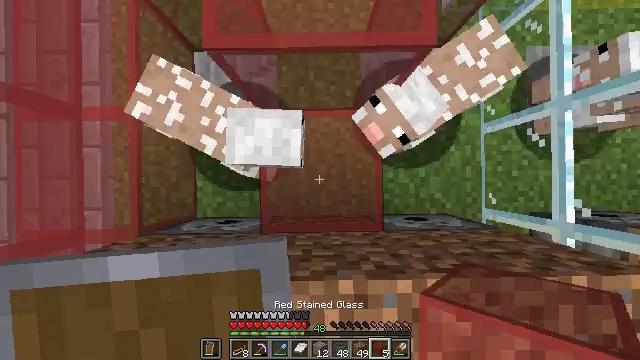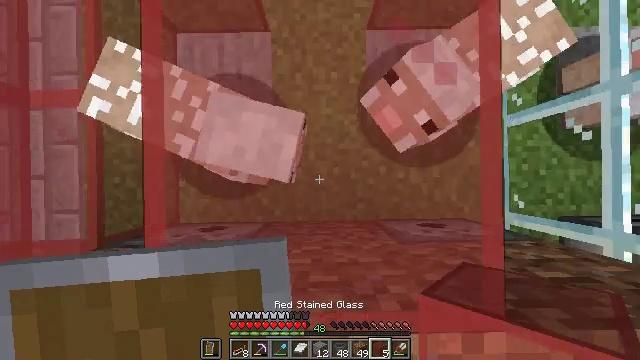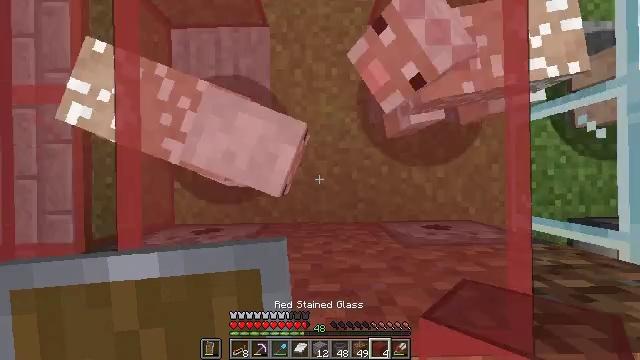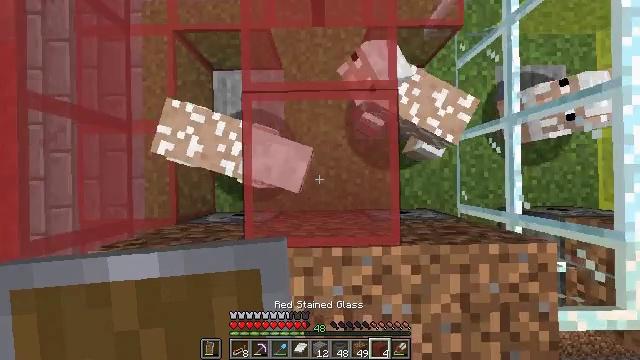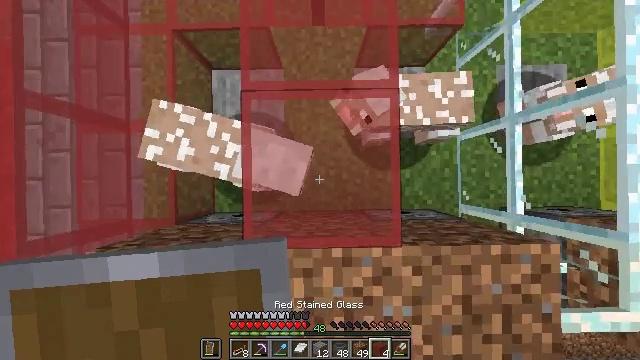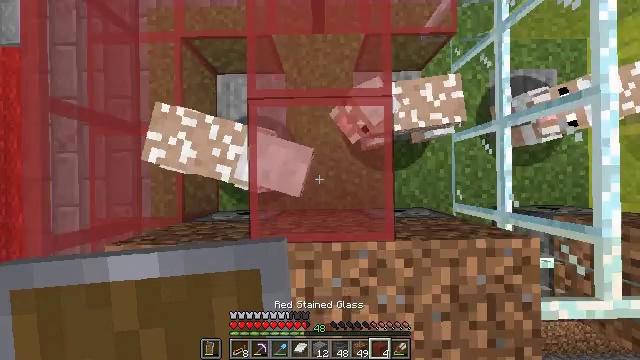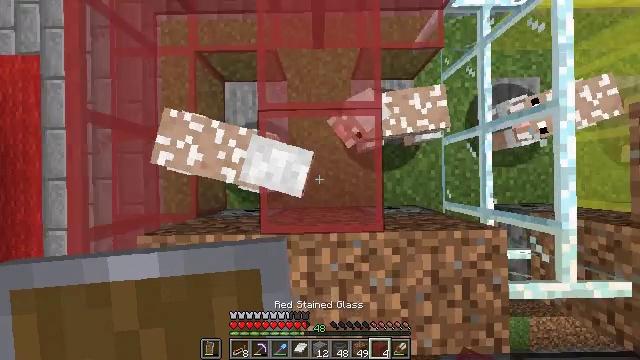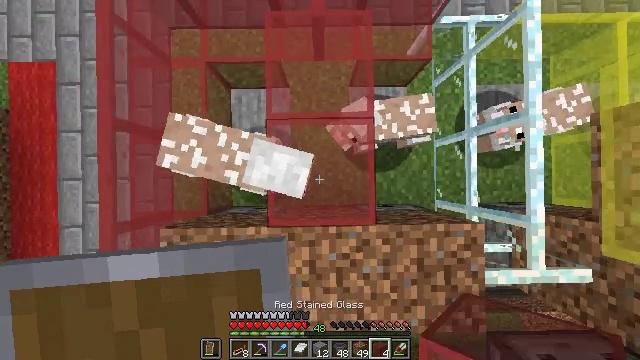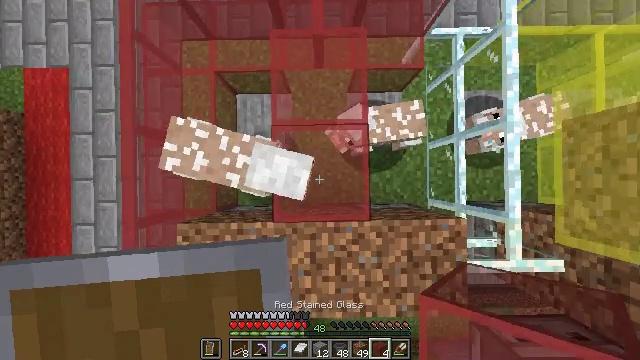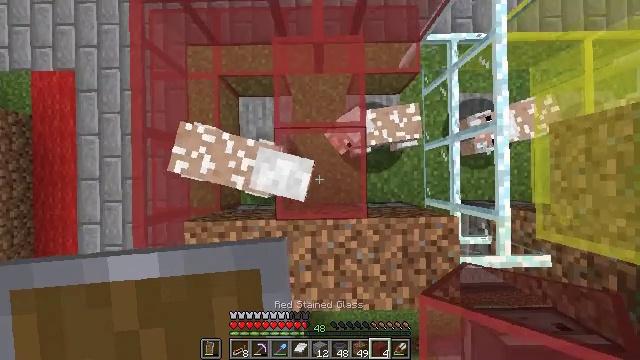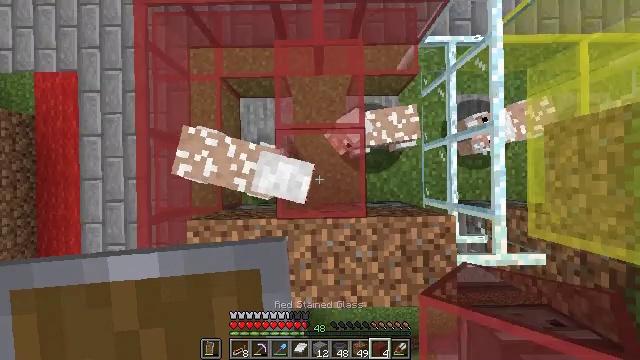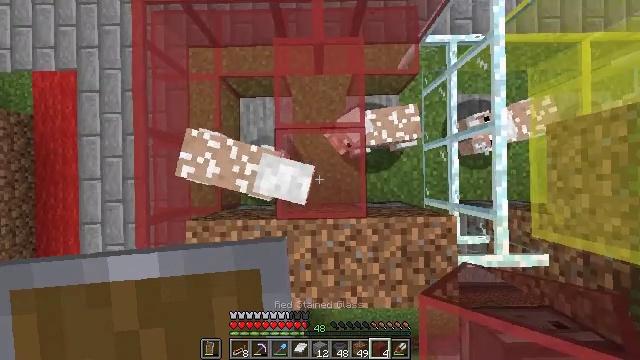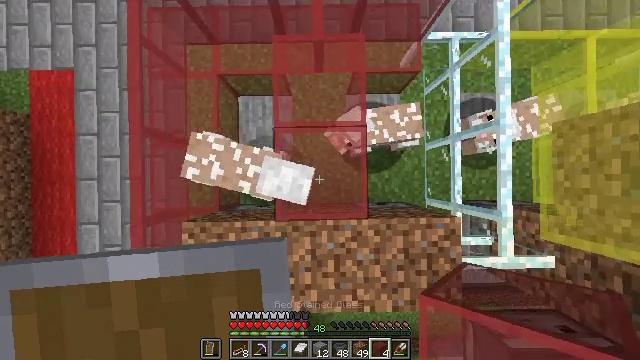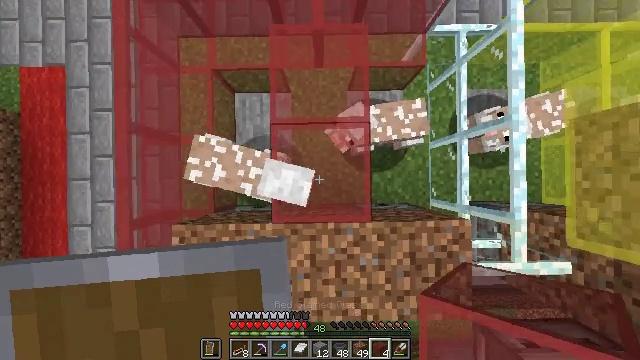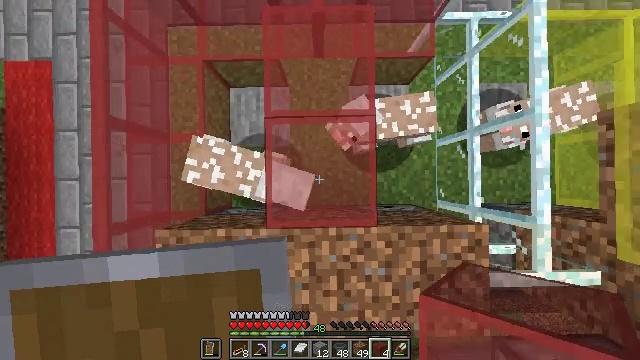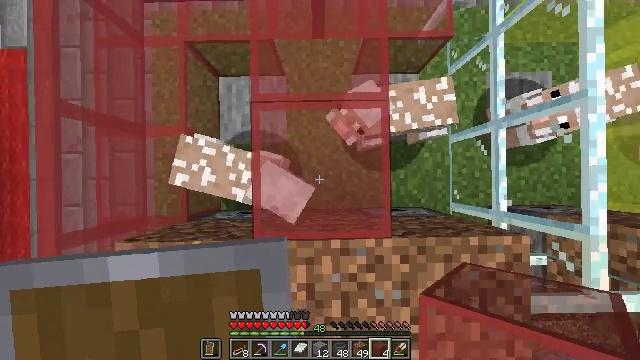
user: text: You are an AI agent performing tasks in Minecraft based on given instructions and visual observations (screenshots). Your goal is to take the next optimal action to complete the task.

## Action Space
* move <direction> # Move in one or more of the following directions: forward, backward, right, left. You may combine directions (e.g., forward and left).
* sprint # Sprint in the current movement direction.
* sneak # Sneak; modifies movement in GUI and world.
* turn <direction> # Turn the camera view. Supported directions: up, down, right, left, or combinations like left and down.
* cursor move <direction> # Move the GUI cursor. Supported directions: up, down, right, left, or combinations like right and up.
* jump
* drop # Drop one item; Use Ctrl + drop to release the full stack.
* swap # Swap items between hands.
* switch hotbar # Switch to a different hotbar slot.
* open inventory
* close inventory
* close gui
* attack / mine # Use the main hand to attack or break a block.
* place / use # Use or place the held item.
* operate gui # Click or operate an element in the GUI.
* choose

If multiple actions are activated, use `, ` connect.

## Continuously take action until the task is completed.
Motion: motion action
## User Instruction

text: Attack the red stained glass pane to gather it.
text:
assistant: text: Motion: no_op
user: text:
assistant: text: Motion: no_op
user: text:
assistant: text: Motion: no_op
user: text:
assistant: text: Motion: no_op
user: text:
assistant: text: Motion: jump
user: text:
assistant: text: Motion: jump
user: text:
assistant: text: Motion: jump
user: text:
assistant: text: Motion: jump
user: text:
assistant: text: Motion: jump
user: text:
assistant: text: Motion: jump
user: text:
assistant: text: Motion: no_op
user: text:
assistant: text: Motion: no_op
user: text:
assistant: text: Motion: no_op
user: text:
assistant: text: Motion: no_op
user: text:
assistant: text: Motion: no_op
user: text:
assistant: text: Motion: no_op
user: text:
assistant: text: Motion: no_op
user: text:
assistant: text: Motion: no_op
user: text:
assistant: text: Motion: no_op
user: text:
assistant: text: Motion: no_op
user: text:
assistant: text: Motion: no_op
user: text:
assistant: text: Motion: no_op
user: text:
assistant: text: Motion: no_op
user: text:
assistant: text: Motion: no_op
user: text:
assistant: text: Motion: no_op
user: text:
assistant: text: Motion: no_op
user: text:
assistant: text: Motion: no_op
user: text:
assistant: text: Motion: no_op
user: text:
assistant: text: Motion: turn up
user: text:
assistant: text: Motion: turn up